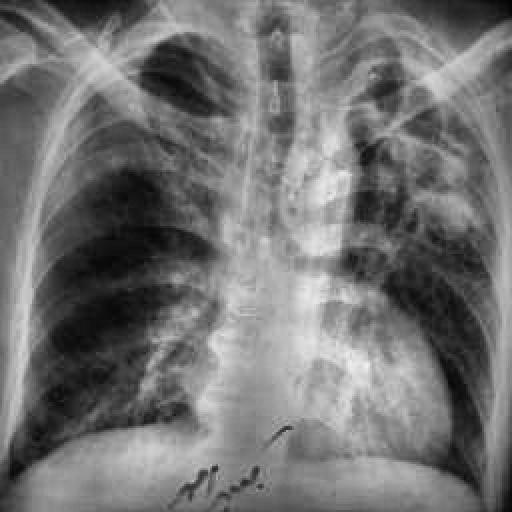
Finding: TUBERCULOSIS